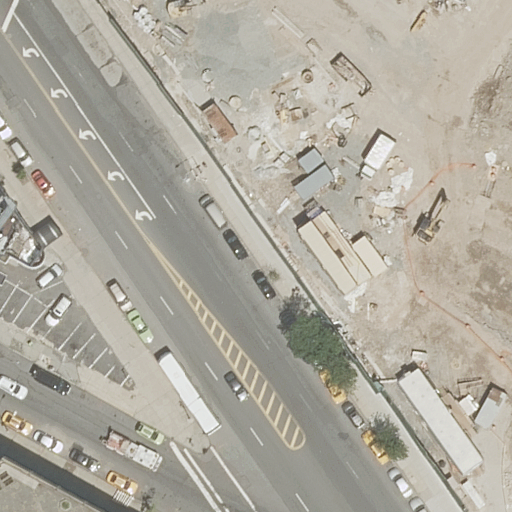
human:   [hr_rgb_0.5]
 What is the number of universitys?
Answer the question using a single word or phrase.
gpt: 1

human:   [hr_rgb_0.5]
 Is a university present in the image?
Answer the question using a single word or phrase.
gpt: yes

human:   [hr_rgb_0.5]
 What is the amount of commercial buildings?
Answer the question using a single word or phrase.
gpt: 0

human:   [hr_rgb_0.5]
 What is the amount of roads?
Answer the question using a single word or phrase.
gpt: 4

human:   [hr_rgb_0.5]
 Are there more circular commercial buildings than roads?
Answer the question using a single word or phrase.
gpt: no

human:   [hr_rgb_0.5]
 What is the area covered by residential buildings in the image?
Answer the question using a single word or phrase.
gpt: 172m2

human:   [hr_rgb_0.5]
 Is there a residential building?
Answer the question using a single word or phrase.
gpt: yes

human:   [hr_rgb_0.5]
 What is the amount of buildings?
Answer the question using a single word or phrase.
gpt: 2

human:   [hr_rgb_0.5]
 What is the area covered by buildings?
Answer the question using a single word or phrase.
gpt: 172m2

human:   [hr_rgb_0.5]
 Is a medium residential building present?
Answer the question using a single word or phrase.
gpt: yes

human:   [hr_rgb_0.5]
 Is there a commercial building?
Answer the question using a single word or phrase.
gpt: no

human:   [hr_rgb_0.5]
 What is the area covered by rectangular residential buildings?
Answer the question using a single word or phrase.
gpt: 102m2

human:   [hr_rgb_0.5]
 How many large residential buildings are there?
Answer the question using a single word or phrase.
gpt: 0

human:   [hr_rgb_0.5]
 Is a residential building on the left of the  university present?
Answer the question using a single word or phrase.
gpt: yes

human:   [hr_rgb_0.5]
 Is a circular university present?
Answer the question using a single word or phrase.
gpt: no

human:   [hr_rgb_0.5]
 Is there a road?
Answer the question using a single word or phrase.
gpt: yes

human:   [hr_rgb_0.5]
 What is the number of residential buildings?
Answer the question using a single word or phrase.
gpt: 2

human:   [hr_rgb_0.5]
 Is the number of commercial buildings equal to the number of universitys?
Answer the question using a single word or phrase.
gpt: no

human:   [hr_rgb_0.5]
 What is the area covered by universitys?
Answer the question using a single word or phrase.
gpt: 10640m2

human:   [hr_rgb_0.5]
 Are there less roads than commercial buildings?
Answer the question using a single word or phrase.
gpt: no

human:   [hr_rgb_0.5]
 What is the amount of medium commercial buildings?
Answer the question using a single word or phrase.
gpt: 0

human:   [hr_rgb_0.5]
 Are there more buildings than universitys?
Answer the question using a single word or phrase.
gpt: yes

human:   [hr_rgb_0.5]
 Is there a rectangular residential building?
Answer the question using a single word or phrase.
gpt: yes

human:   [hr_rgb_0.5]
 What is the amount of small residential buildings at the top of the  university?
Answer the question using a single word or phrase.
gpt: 0

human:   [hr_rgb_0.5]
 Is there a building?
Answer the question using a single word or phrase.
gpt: yes

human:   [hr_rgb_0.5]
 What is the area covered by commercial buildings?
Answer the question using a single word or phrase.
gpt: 0m2

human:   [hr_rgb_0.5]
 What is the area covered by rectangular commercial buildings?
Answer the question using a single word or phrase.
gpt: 0m2

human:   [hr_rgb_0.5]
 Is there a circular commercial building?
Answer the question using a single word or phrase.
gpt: no

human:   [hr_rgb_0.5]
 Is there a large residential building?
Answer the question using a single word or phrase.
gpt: no

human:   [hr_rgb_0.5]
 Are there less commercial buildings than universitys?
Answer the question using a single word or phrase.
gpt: yes

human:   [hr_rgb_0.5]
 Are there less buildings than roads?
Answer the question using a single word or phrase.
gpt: yes

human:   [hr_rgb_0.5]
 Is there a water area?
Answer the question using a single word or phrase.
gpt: no

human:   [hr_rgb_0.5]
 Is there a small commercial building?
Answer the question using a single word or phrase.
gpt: no

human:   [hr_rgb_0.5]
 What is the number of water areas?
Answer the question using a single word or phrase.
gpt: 0

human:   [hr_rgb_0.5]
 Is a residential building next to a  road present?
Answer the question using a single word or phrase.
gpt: yes

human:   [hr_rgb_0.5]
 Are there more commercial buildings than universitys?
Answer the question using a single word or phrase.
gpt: no

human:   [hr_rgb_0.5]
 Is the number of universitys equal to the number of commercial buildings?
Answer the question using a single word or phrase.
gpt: no

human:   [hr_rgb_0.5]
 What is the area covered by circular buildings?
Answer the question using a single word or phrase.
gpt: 0m2

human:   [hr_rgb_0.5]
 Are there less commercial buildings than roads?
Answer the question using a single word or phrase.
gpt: yes

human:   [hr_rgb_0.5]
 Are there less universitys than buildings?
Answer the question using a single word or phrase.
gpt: yes

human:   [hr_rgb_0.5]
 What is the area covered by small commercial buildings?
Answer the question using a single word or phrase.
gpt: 0m2

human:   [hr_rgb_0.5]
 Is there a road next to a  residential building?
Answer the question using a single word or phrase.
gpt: yes

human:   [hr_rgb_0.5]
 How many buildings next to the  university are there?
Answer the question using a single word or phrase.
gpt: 2

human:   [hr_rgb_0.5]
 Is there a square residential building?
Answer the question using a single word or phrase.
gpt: no

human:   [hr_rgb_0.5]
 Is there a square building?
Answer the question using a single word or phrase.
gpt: no

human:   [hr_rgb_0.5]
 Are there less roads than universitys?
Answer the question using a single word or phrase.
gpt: no

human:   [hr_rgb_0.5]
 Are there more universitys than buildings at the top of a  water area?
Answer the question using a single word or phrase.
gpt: yes

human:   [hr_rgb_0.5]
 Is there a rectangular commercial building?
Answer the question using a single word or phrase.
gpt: no

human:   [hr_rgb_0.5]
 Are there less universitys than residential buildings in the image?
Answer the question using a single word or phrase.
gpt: yes

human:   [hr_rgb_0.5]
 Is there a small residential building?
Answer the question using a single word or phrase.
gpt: yes

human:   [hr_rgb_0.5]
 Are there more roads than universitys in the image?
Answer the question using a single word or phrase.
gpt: yes

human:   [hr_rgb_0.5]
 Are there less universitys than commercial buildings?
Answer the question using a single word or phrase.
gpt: no

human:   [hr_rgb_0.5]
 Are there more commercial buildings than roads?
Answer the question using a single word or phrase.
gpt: no

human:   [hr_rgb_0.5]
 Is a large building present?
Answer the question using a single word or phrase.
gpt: no

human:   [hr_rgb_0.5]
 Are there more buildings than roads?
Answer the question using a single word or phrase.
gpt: no

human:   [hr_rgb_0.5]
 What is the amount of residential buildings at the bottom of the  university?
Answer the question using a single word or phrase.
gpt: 2

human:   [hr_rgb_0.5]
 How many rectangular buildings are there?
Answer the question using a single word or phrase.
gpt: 1

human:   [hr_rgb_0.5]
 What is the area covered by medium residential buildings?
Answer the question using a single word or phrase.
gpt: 102m2

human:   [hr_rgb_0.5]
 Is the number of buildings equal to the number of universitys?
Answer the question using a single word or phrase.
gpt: no

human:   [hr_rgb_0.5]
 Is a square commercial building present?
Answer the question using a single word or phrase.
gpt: no

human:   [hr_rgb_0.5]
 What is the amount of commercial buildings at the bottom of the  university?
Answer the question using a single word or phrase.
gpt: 0

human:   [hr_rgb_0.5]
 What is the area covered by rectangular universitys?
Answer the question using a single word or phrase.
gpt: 10640m2

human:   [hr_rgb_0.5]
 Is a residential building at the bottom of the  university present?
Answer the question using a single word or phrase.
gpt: yes

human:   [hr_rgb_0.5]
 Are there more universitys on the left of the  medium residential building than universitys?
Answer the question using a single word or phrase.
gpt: no